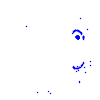
Particle: pion